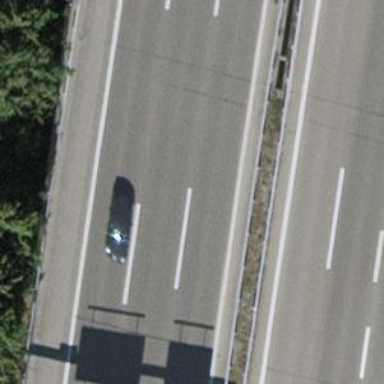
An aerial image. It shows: Asphalt bridge on motorway.